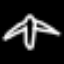
Label: airplane